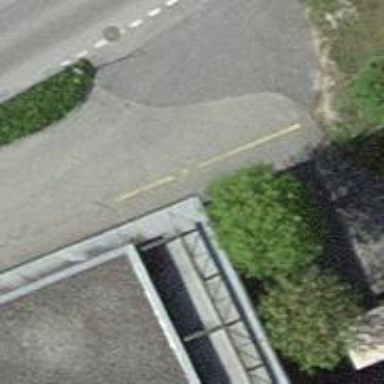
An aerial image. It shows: Metal bollard serving as barrier.